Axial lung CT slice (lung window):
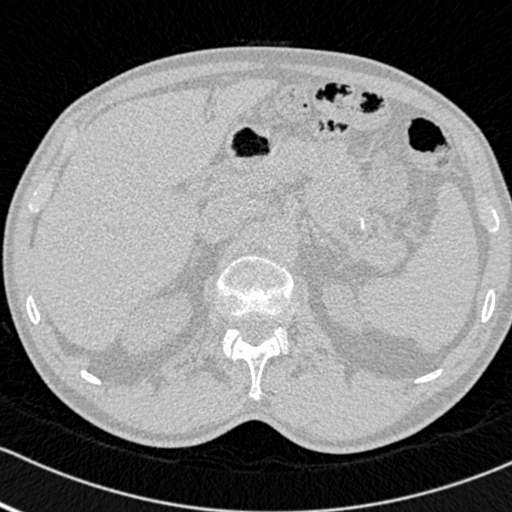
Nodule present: no